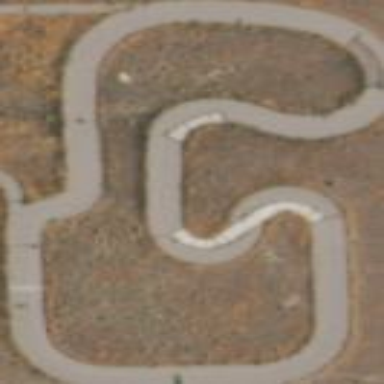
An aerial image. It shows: Karting raceway road for racing enthusiasts.